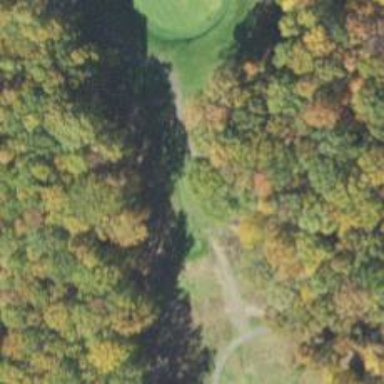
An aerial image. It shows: Golf tee.